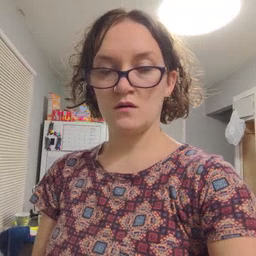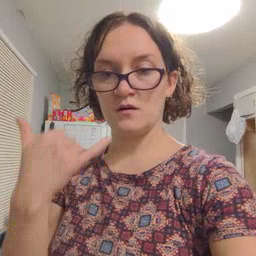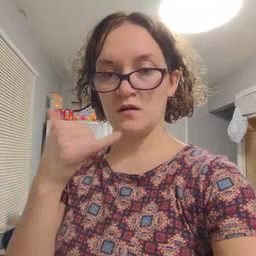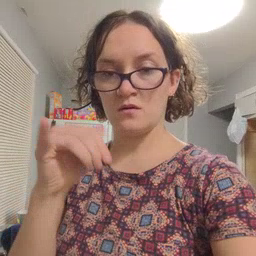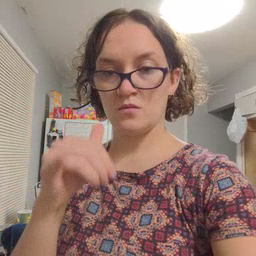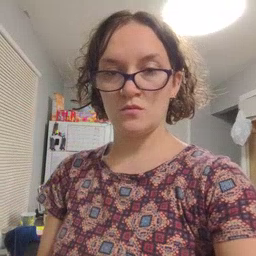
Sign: yellow